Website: lowes
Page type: cart
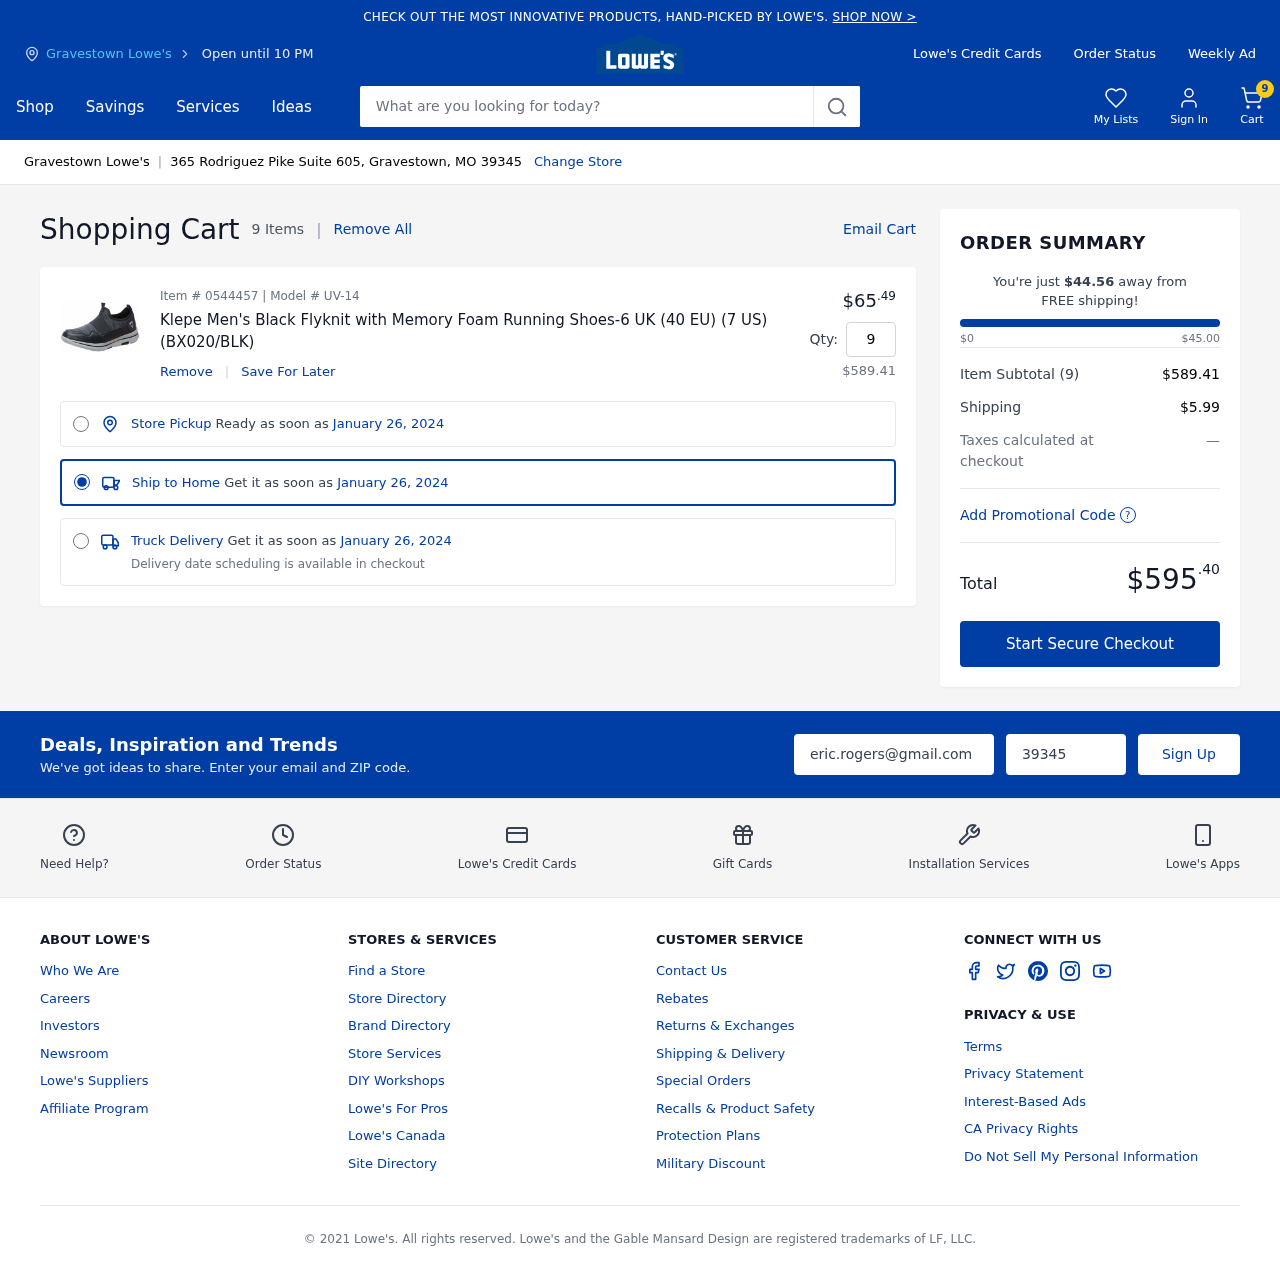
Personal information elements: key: PII_CITY
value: Gravestown Lowe's
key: PII_EMAIL
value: eric.rogers@gmail.com
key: PII_POSTCODE
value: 39345
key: PII_STREET
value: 365 Rodriguez Pike Suite 605
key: PII_CITY_STATE_ZIP
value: Gravestown, MO 39345
Product elements: key: PRODUCT1_NAME
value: Klepe Men's Black Flyknit with Memory Foam Running Shoes-6 UK (40 EU) (7 US) (BX020/BLK)
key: PRODUCT1_PRICE
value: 65.49
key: PRODUCT1_QUANTITY
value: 9
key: PRODUCT1_SUBTOTAL
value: $589.41
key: PRODUCT_ITEM_NUMBER
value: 0544457
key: PRODUCT_MODEL_NUMBER
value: UV-14
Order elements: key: ORDER_NUM_ITEMS
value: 9
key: ORDER_NUM_ITEMS
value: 9 Items
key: ORDER_DELIVERY_DATE
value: January 26, 2024
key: ORDER_SUBTOTAL
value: $589.41
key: ORDER_SHIPPING_COST
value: $5.99
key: ORDER_TOTAL
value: $595.40
Search elements: key: HEADER_SEARCH
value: What are you looking for today?